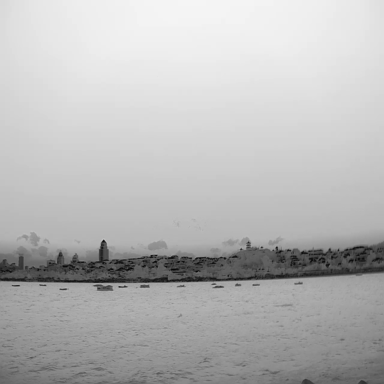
There are ten bulk_carriers in the infrared image.